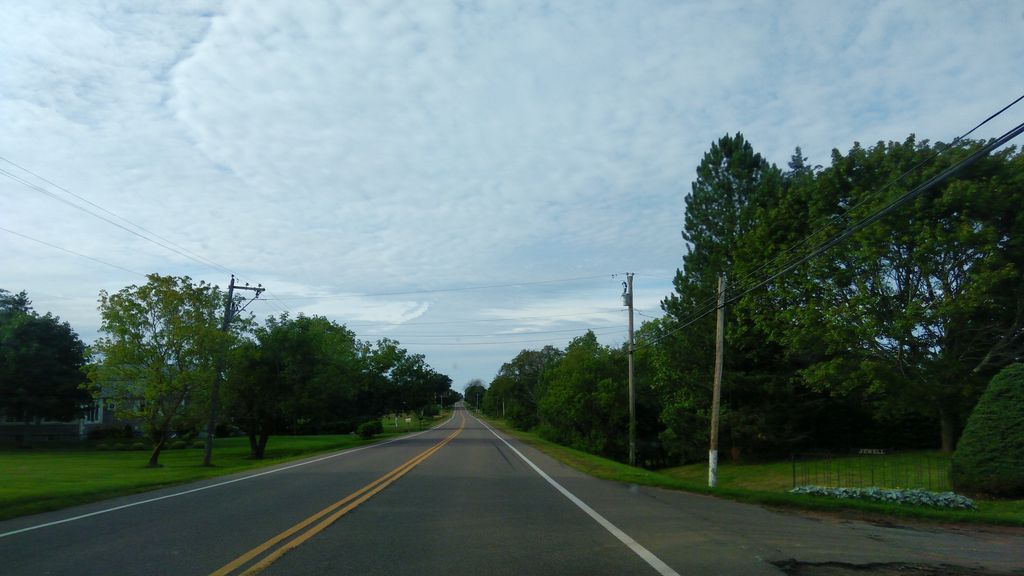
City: charlottetown